Question: I have a 'DataTable', which I construct in the following way:
'''
DataTable data = new DataTable();
data.Columns.Add("year");
data.Columns.Add("month");
data.Columns.Add("id");
data.Columns.Add("displayText");
data.Columns["displayText"].Expression = "Convert(year, 'System.String') + ' / ' + Convert(month , 'System.String')";
DataColumn[] keyColumns = new DataColumn[2];
keyColumns[0] = data.Columns["year"];
keyColumns[1] = data.Columns["month"];
data.PrimaryKey = keyColumns;
'''
'data' is used as a data source for the 'monthList' drop down list
'''
this.monthList.DataTextField = "displayText";
this.monthList.DataValueField = "id";
this.monthList.DataSource = data;
this.monthList.DataBind();
'''
Then I have an event handler, in which I need to extract both components of the key column.
How can I do that?
I tried to use 'monthList.SelectedItem.Value', but it contains a string '"System.Object[]"'.
Here's the debugger's screenshot.

Here's how I add items to 'data':
'''
var row = data.NewRow();
row["year"] = 2014;
row["month"] = 5;
row["id"] = new object[] { 2014, 5 };
data.Rows.Add(row);
'''
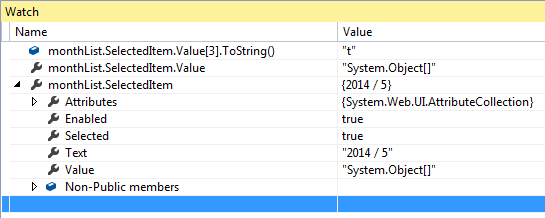
Answer: Not sure why you are trying to store an array in your 'id' field considering that the same values are stored in the same row but in different columns, but you could extract the values in that field if you declare your column of type object
'''
data.Columns.Add("id", typeof(object));
'''
and then retrieve them with
'''
object[] ids = (object[])data.Rows[0]["id"];
for(int x = 0; x < ids.Length; x++)
Console.WriteLine(Convert.ToInt32(ids[x]));
'''